Question: i need to print formatted text like in the image below, how can i achive this in vb6, given that vb6 print object is not friendly for such this
The data i need to print that represented by the boxes are non related

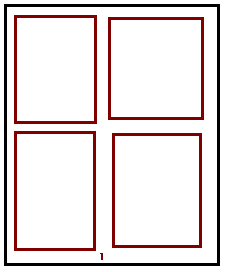
Answer: It is not very difficult. You use the , , , and properties to set where printing begins on the page. In this case you will probably also want to set the property to . Using those positioning properties, and setting the font and style you want you then call
This method will draw 4 boxes onto a page. Play with the (x, y) coordinates or hard code the numbers to alter the sizes. Remove the .EndDoc statement if you don't want the printer to print the page from this method and call Printer.EndDoc from somewhere else. Full Printer object documentation for VB6 can be found at <URL>
'''
Private Sub DrawBox()
With Printer
.ScaleMode = vbTwips
lngScaleWidth = .ScaleWidth
lngScaleHeight = .ScaleHeight
Printer.Line (.ScaleLeft + lngMargin, .ScaleTop + lngMargin)-(lngScaleWidth / 2 - (100 + lngMargin * 2), lngScaleHeight / 2 - (100 + lngMargin * 2)), lngColor, B
Printer.Line (lngScaleWidth / 2 + (100 + lngMargin * 2), .ScaleTop + lngMargin)-(.ScaleWidth - lngMargin, lngScaleHeight / 2 - (100 + lngMargin * 2)), lngColor, B
Printer.Line (.ScaleLeft + lngMargin, lngScaleHeight / 2 + (100 + lngMargin * 2))-(lngScaleWidth / 2 - (100 + lngMargin * 2), .ScaleHeight - lngMargin), lngColor, B
Printer.Line (lngScaleWidth / 2 + (100 + lngMargin * 2), lngScaleHeight / 2 + (100 + lngMargin * 2))-(.ScaleWidth - lngMargin, .ScaleHeight - lngMargin), lngColor, B
.EndDoc
End With
End Sub
'''
The sample code below demonstrates some of the positioning and other properties.
'''
Dim lMargin as Integer
lMargin = 200
With Printer
.FontBold = True
.FontItalic = False
.CurrentY = .CurrentY + (3 * .TextHeight(App.ProductName))
.CurrentX = lLeftMargin
.FontName = "Arial"
.FontSize = 11
Printer.Print "Date " & strTransDate
End With
'''